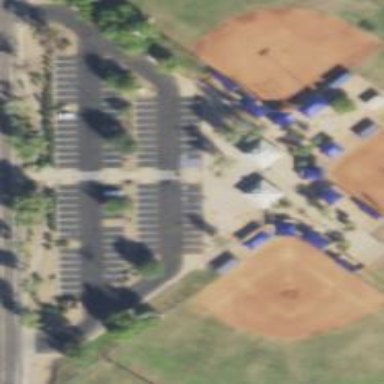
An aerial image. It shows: Parking area with asphalt surface.